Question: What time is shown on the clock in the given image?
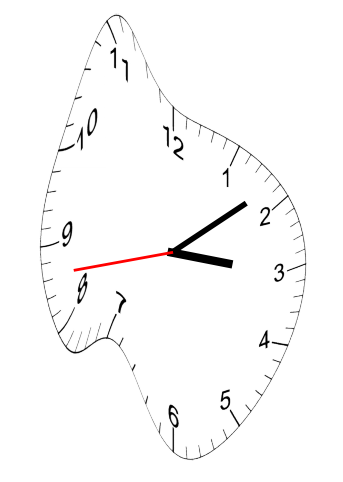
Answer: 03:08:43